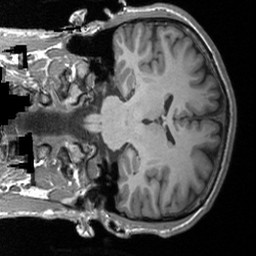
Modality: T1w
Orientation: coronal
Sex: male
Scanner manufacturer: siemens
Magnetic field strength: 3 T
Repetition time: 1.9 s
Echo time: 0.00226 s